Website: slack
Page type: stored-credit-cards
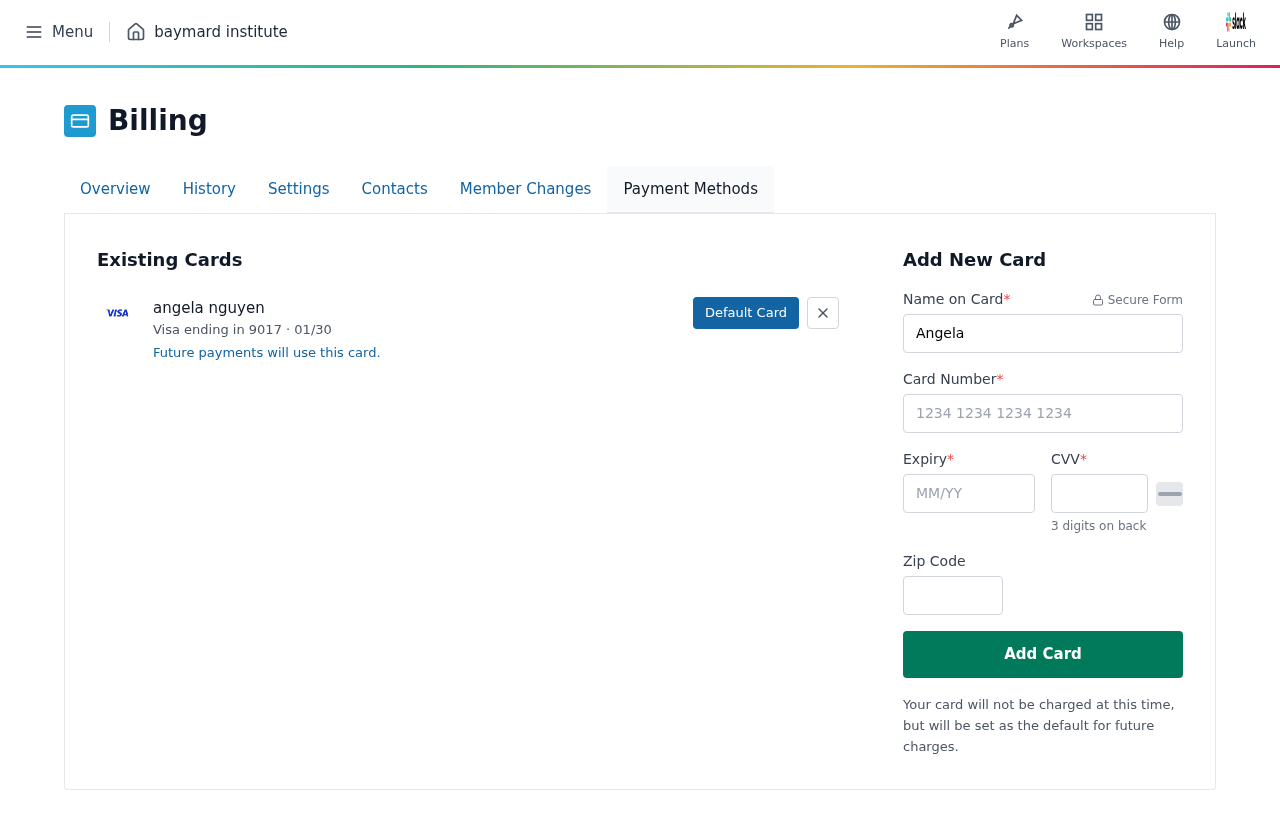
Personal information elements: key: PII_CARD_CVV
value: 193
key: PII_CARD_EXPIRY
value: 01/30
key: PII_CARD_EXPIRY_MONTH
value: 01
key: PII_CARD_EXPIRY_YEAR
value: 30
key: PII_CARD_LAST4
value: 9017
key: PII_CARD_NUMBER
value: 4547 9946 9987 9017
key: PII_CARD_TYPE
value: Visa
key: PII_FULLNAME
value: angela nguyen
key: PII_FULLNAME
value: Angela Nguyen
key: PII_POSTCODE
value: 14001